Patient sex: M
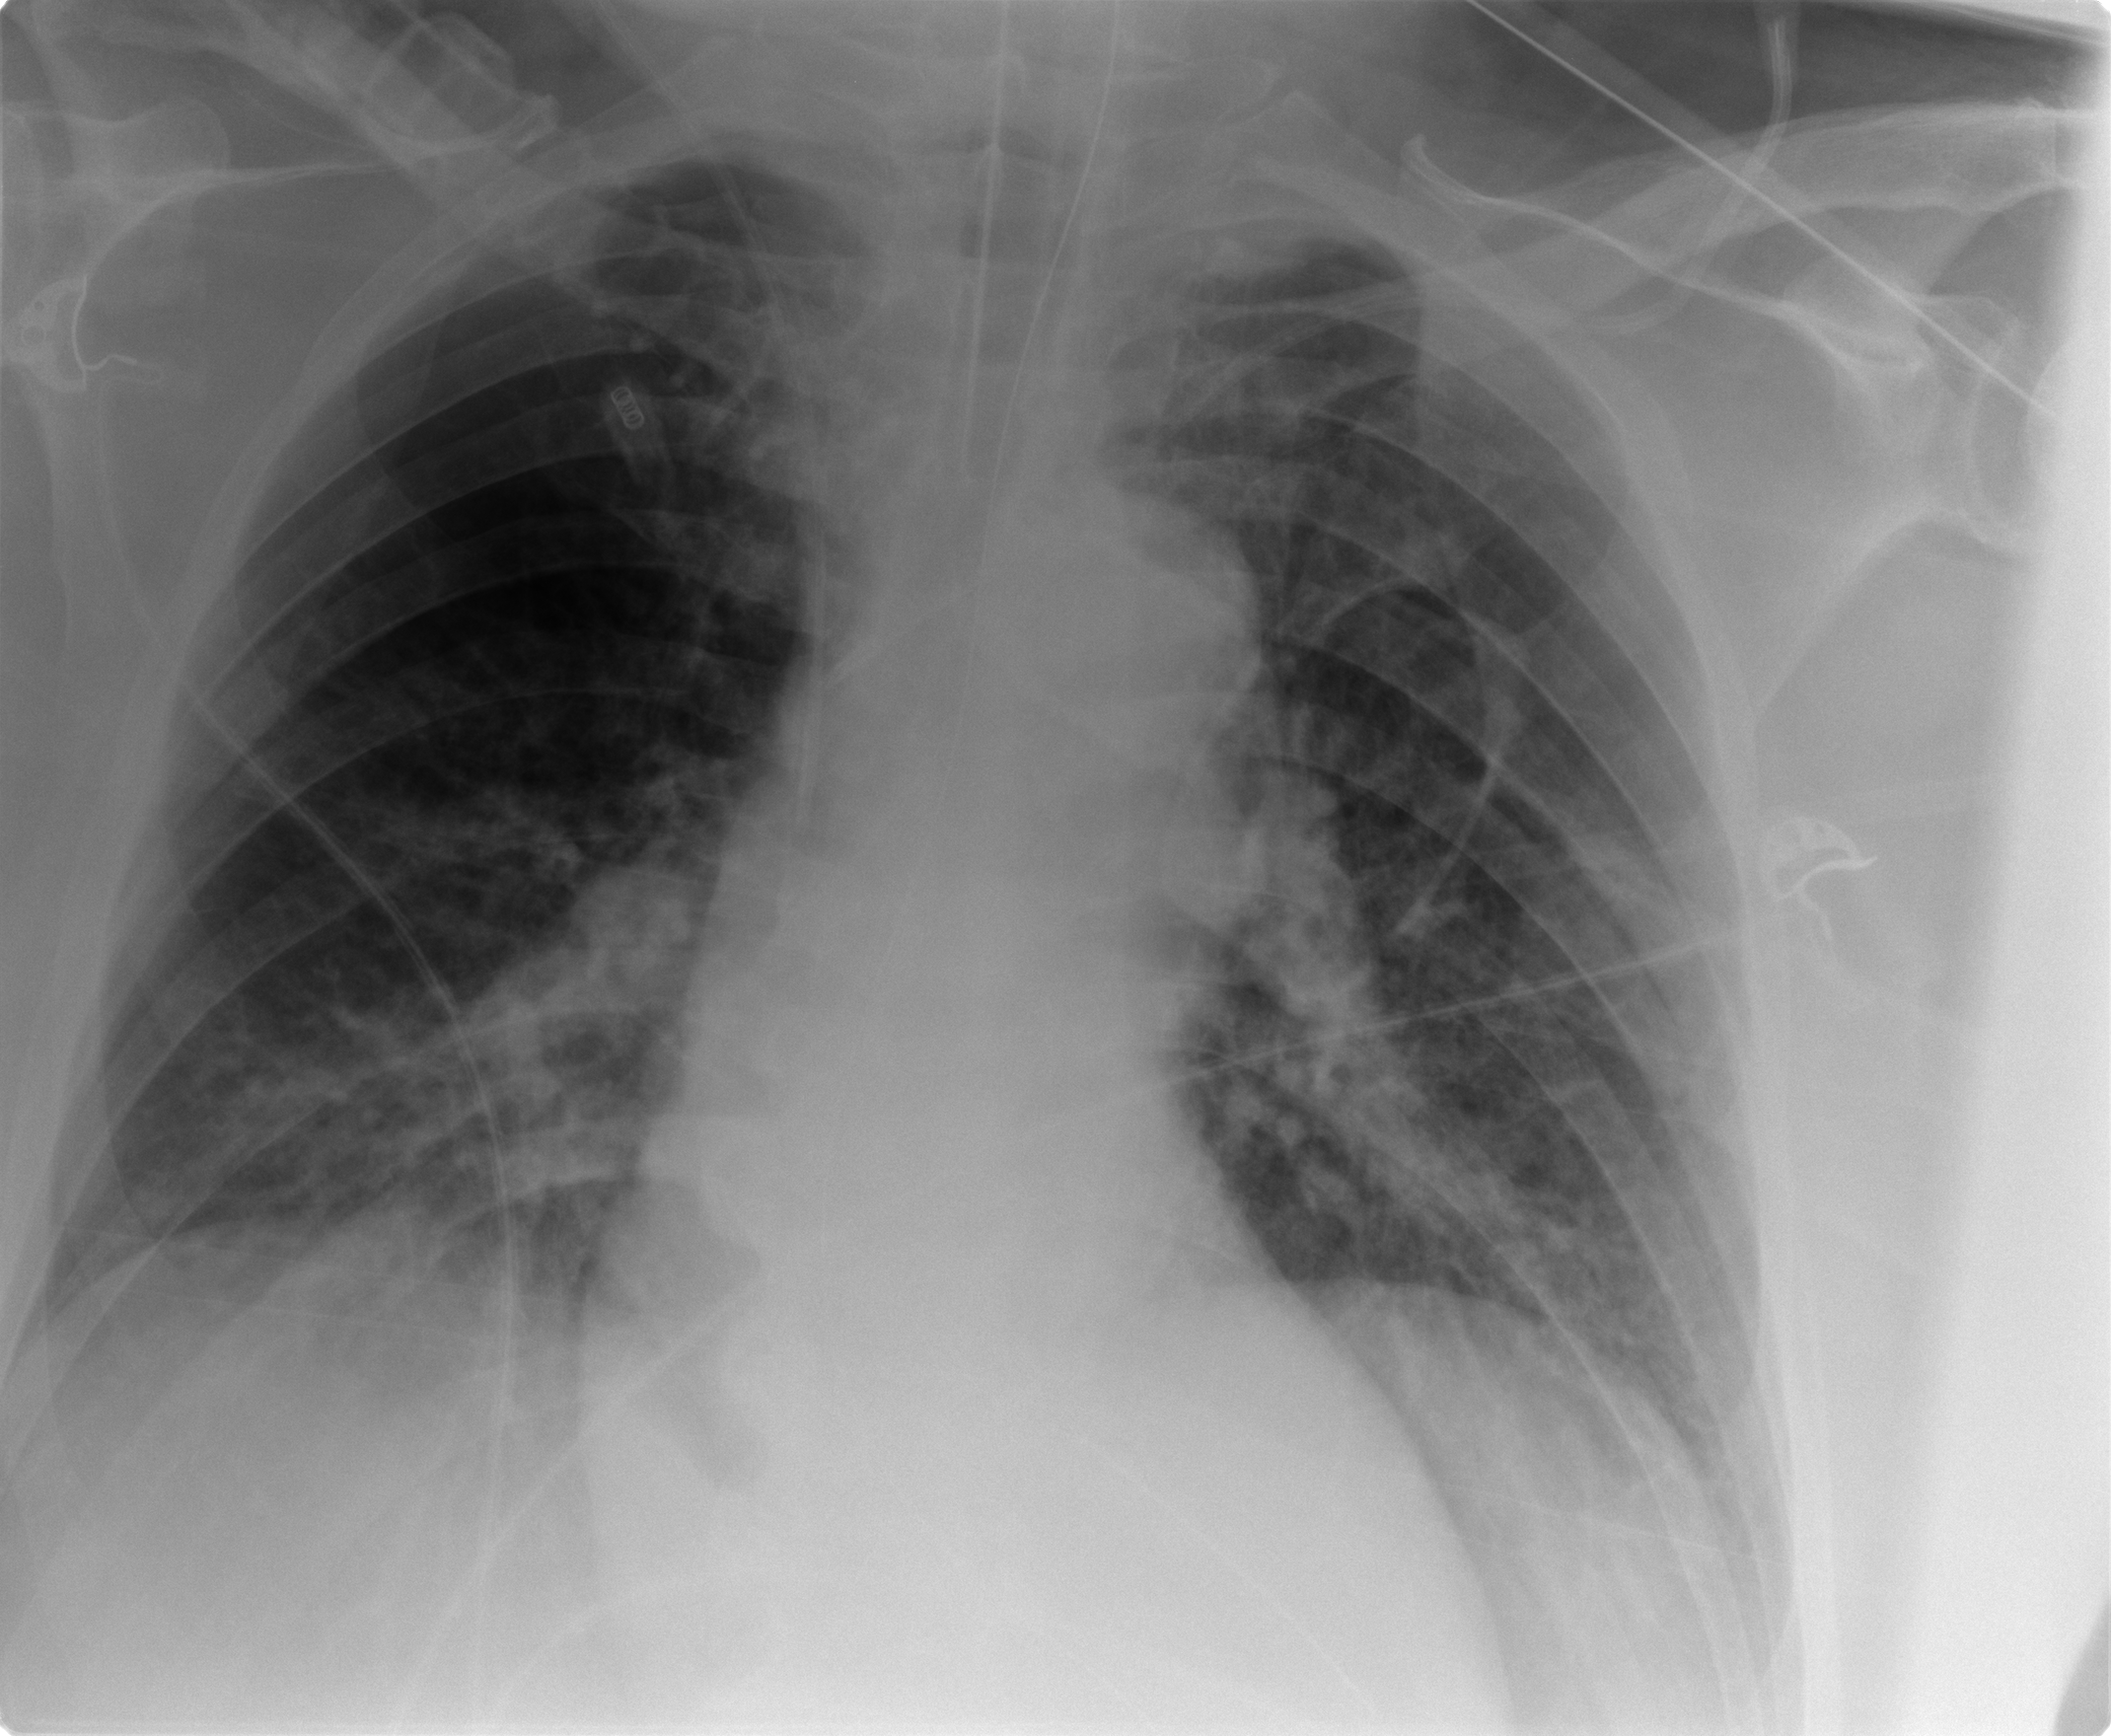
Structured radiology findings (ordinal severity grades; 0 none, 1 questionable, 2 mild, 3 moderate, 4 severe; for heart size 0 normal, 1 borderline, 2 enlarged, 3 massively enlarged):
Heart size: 0
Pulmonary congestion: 2
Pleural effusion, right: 0
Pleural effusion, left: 0
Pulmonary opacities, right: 2
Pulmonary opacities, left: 2
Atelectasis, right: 1
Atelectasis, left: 1